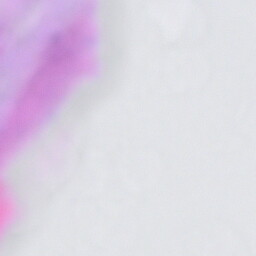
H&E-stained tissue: Cervix